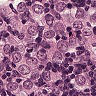
Metastatic tissue present: yes